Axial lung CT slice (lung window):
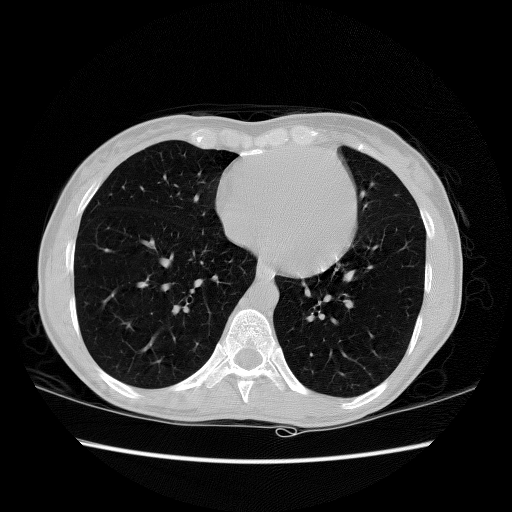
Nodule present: no